Field crop: maize
Growth stage: 2
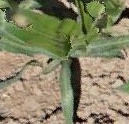
Species: maize